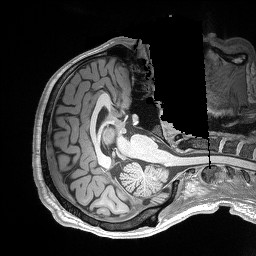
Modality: T1w
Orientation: axial
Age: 26
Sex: male
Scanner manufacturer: siemens
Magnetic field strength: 3 T
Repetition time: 2.2 s
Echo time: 0.00169 s